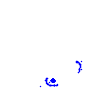
Particle: pion